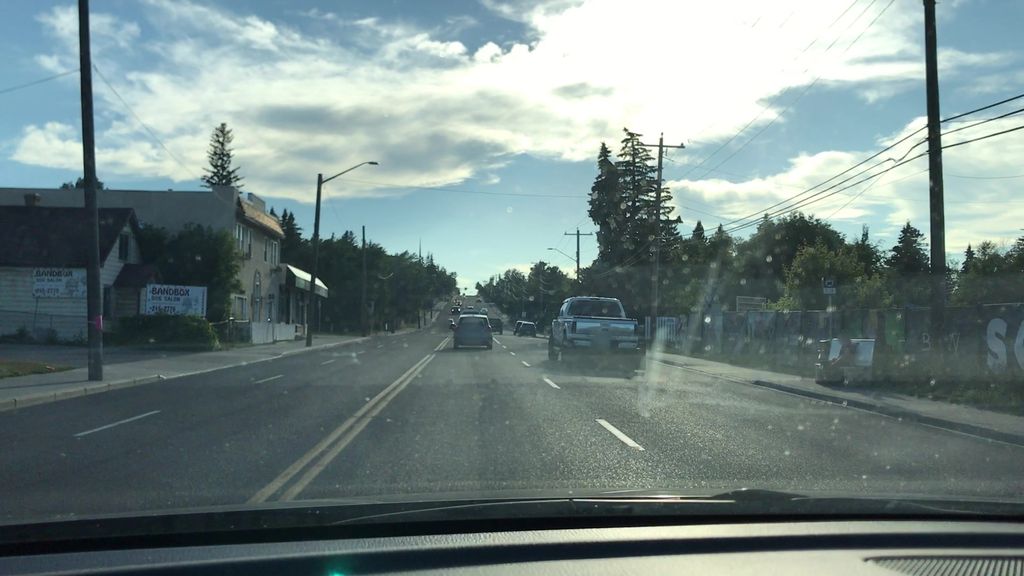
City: calgary